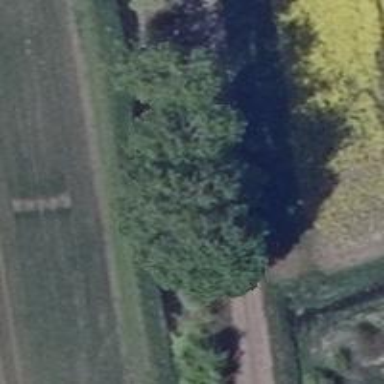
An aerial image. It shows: Row of trees in natural setting.